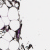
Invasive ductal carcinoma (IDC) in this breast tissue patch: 0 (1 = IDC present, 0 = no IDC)